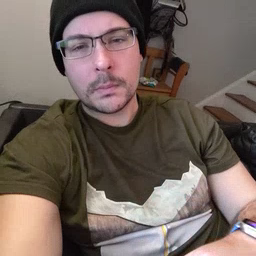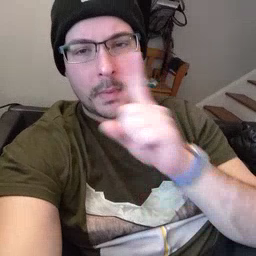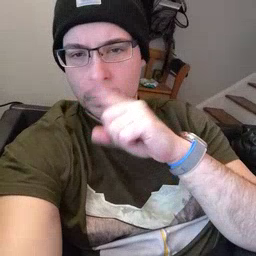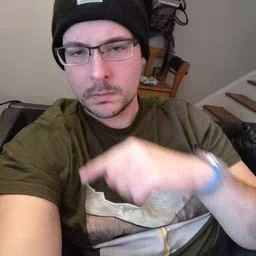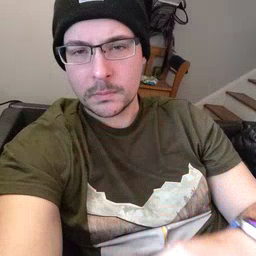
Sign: mouse